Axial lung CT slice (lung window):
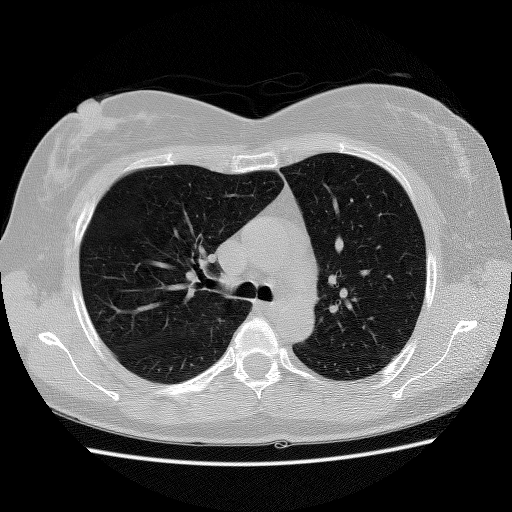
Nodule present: no